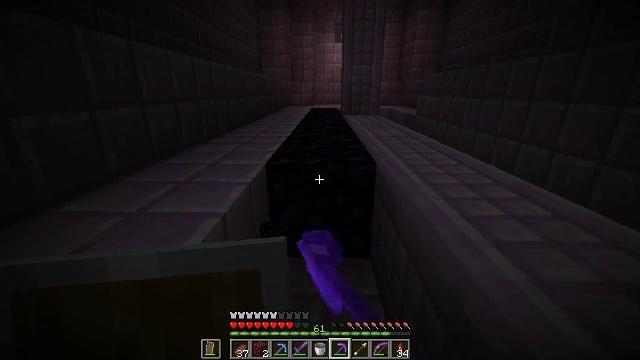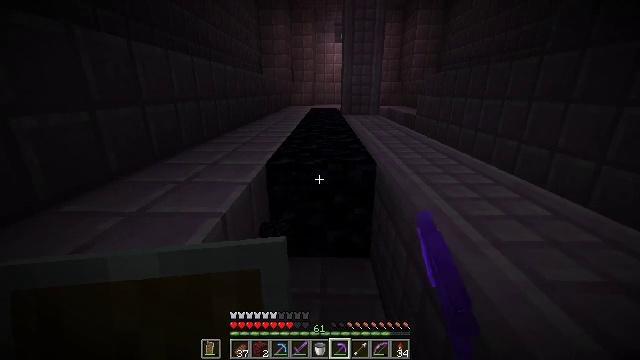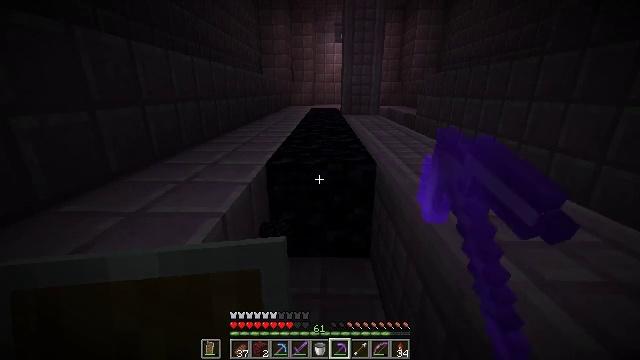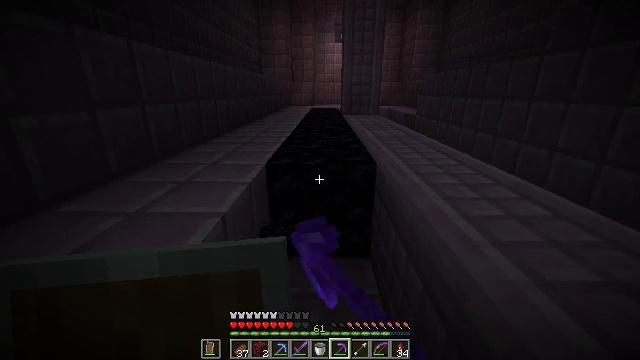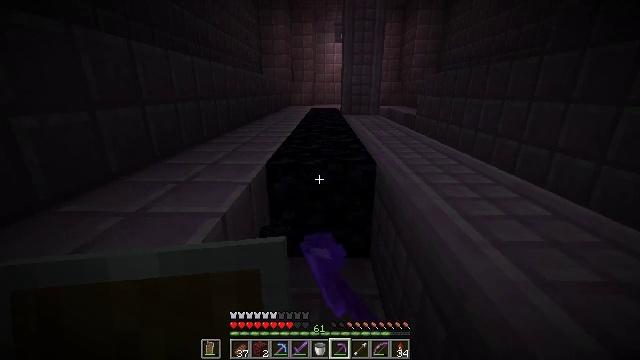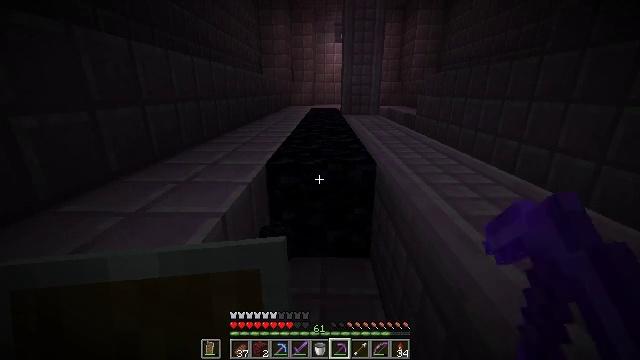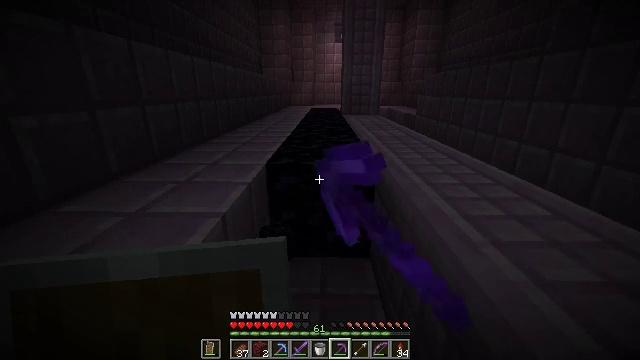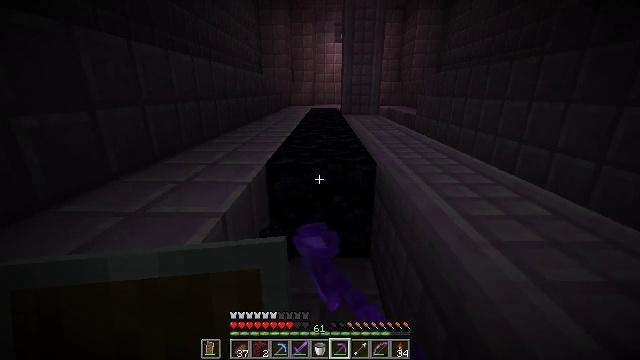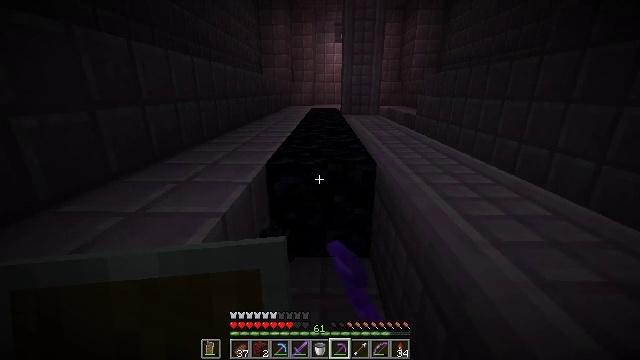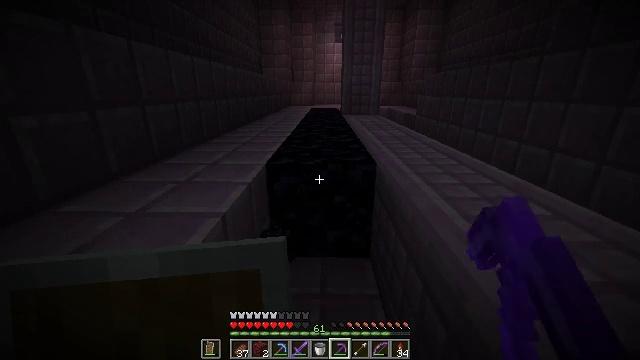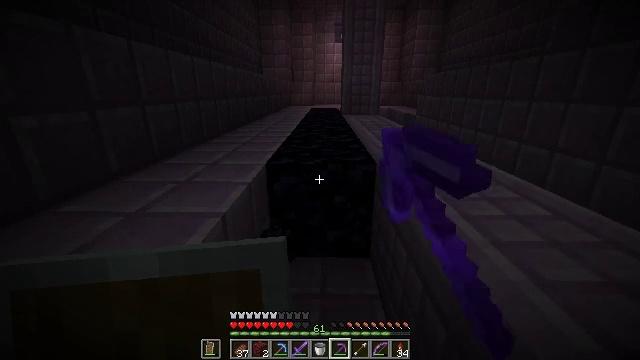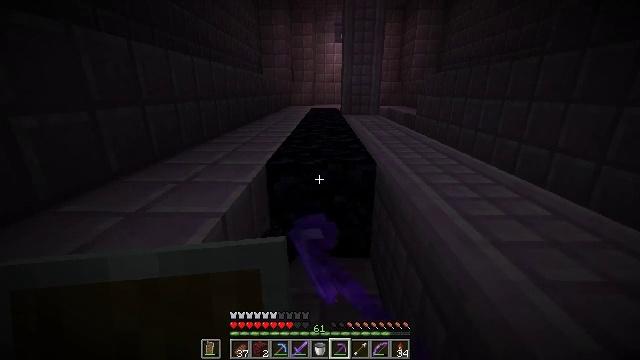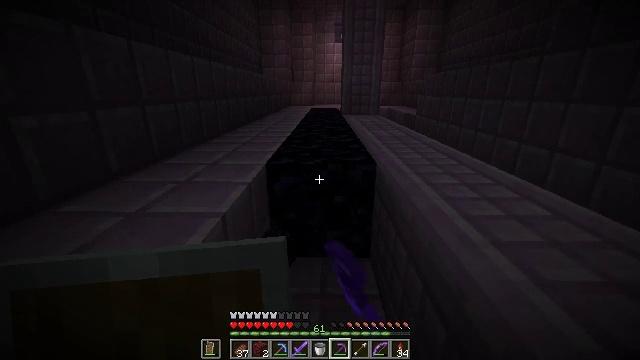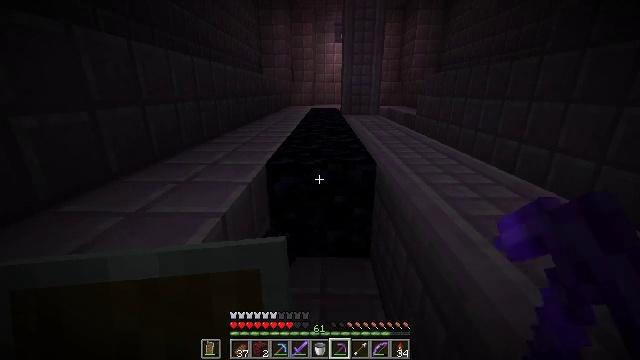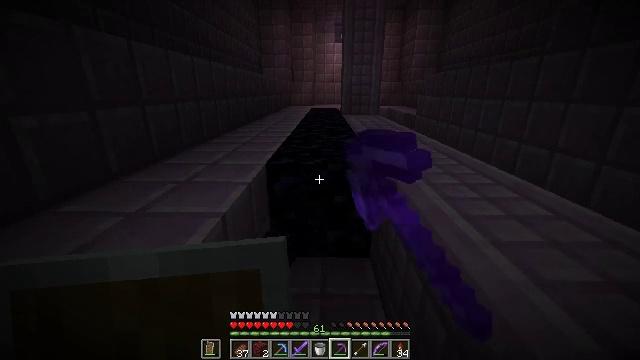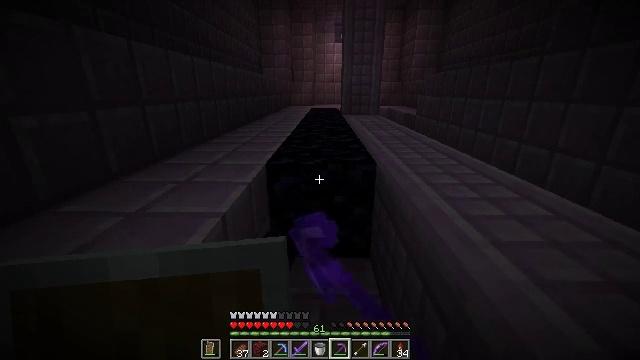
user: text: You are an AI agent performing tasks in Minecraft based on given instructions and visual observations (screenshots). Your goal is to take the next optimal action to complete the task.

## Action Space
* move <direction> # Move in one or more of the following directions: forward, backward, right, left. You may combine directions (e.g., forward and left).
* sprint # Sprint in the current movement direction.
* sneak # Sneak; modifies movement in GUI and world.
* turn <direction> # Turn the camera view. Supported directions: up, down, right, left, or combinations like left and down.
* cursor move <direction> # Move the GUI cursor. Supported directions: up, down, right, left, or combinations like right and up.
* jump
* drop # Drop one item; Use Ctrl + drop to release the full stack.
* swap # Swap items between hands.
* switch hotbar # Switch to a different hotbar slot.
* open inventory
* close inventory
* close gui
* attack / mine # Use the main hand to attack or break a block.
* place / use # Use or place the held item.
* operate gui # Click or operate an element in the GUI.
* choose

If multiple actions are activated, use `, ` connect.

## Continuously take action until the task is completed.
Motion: motion action
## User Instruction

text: Harvest obsidian for portal building.
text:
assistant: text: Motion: attack / mine
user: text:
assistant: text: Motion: attack / mine
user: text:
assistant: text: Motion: attack / mine
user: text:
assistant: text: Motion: attack / mine
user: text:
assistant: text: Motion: attack / mine
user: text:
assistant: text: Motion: attack / mine
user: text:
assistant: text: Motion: attack / mine
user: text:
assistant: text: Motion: attack / mine
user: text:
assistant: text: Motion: attack / mine
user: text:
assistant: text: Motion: attack / mine
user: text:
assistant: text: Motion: attack / mine
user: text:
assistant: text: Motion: attack / mine
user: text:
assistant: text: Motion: attack / mine
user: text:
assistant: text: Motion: attack / mine
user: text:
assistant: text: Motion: attack / mine
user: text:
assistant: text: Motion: attack / mine
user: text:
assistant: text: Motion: attack / mine
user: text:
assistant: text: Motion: attack / mine
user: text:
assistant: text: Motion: attack / mine
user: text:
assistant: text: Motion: attack / mine
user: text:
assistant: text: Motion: attack / mine
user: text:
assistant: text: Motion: attack / mine
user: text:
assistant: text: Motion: attack / mine
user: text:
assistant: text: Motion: attack / mine
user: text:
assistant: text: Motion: attack / mine
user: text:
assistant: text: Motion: attack / mine
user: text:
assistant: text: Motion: attack / mine
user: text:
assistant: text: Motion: attack / mine
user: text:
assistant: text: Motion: attack / mine
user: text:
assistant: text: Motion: attack / mine